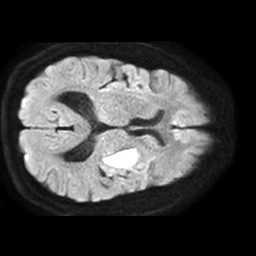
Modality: TRACE
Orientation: axial
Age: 63
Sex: male
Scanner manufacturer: philips
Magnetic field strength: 1.5 T
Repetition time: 3.395 s
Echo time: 0.06922 s